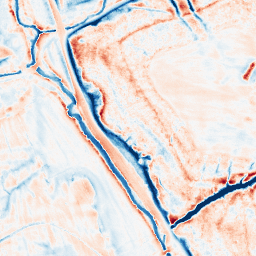
Category: edge_preserving
Decomposition family: anisotropic_diffusion
Decomposition parameters: iterations: 50
kappa: 30
gamma: 0.2
Upsampling method: regularized
Upsampling parameters: scale: 4
lambda_reg: 0.01
Upsampling scale: 4